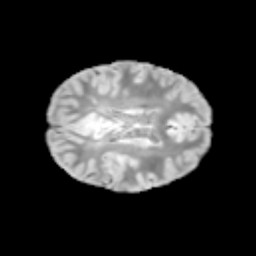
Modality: T2w
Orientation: axial
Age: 9
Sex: male
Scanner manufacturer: siemens
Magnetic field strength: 3 T
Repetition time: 3.8 s
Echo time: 0.07 s